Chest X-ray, PA view. Patient: 57 years old, sex M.
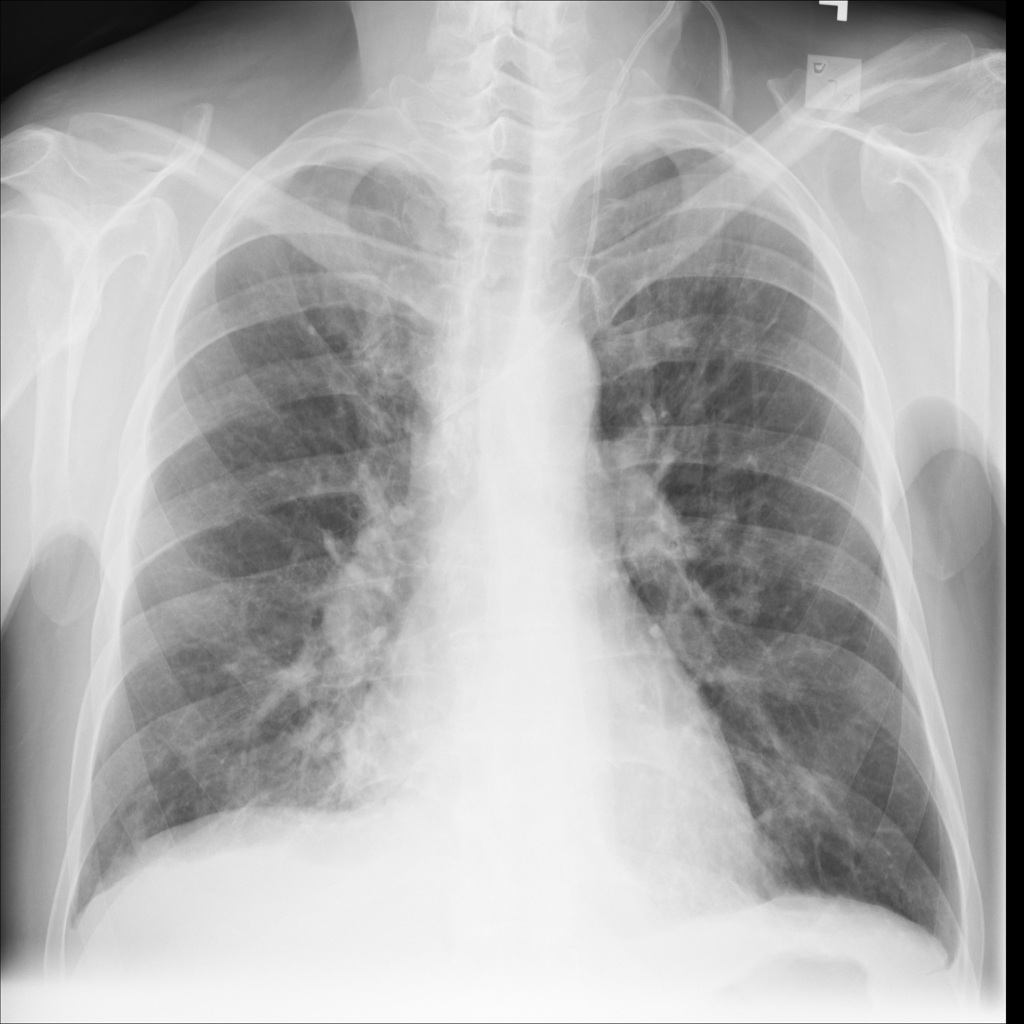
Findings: Effusion